Interaction volume radius: 5 \u00c5
Interaction volume height: 30 \u00c5
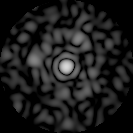
Disorder parameter: 0.846